Interaction volume radius: 10 \u00c5
Interaction volume height: 15 \u00c5
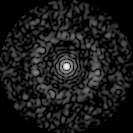
Disorder parameter: 0.8416